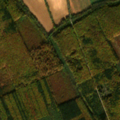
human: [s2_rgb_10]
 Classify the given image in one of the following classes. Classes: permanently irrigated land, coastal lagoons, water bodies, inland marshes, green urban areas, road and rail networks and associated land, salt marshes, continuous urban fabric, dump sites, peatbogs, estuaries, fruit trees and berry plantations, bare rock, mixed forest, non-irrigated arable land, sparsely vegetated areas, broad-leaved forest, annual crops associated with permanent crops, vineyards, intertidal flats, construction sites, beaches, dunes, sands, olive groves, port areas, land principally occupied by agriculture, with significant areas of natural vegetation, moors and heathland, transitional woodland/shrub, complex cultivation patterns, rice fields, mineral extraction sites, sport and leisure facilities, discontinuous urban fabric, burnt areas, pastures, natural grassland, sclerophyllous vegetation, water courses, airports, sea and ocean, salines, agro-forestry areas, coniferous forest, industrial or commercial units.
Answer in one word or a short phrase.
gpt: non-irrigated arable land, broad-leaved forest, mixed forest